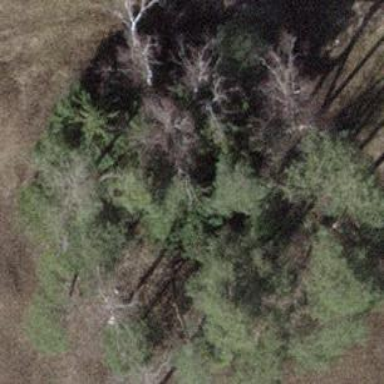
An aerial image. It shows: Mixed woodland with various types of leaves.